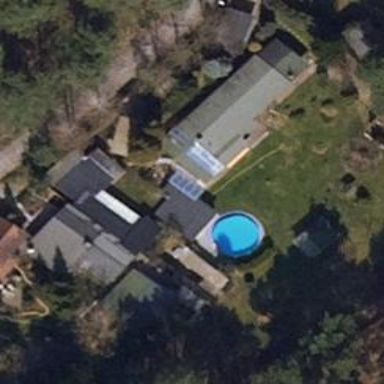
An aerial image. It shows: Swimming pool located in leisure land.